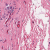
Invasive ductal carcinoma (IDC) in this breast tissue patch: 0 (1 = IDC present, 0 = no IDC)